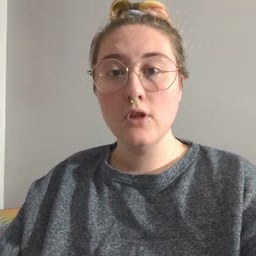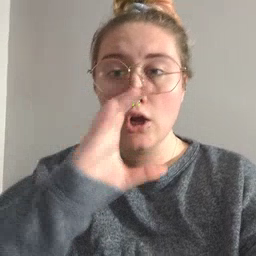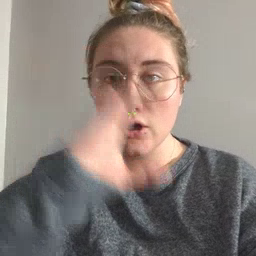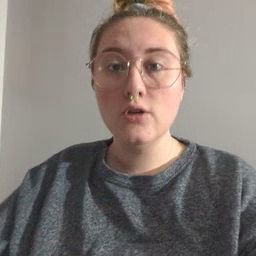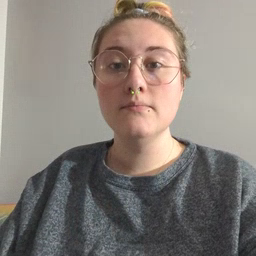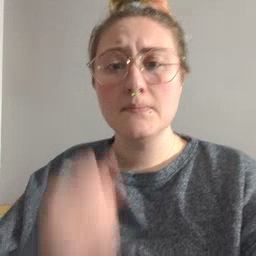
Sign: look